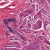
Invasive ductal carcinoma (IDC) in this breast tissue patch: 0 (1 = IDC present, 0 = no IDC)